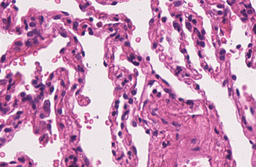
Tumor epithelial tissue: no
Tumor-associated stroma tissue: no
Normal tissue: yes